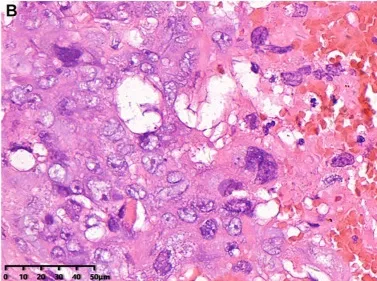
Histopathological and immunohistochemical images of choriocarcinoma (December 22, 2018). (A,B) Hematoxylin-eosin (HE) staining (magnification x200 and 400) showed extensive hemorrhage and characteristic features indicative of choriocarcinoma.
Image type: pathology (h&e)